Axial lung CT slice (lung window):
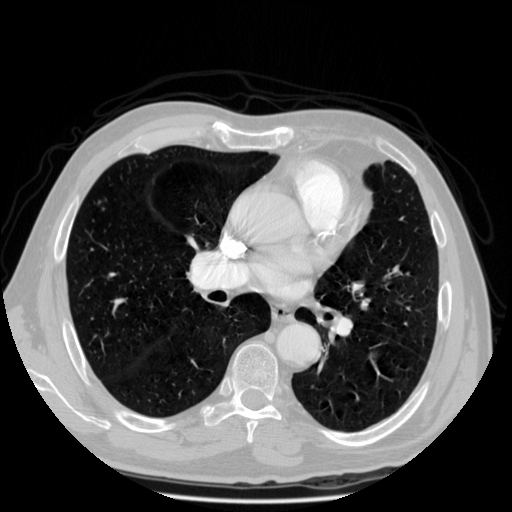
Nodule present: no